Question: I've built a release candidate of our Unity3d android game, and I've tried it on multiple devices. It's working everywhere except on this one Samsung Captivate. On that one device, it refuses to even install. You try installing from the APK and it thinks for a moment, then tells you the application wasn't installed. No more information than that.
Weirdly previous versions of this app have always installed fine. There's only some minor crash fixes in this new version, although I have upgraded the android tools from r21 to r22.
The phone runs froyo, but the manifest has a minimum API of 8. Here's a screen shot of the manifest info as seen by the play store:

Here's the device's info dump: <URL>
Here's the logcat from the install: <URL>
The install finishes failing at 14:35:50.275. Just before that, and multiple times through the install, the phone complains:
'''
07-15 14:35:47.185 W/PackageParser(2480): Unknown element under <manifest>: supports-gl-texture at /data/app/vmdl62580.tmp Binary XML file line #51
'''
Which is odd, because a) supports-gl-texture is a valid manifest element and b) neither the google play console or any other phone complains about the manifest.
There are some exceptions that mention com.mobidia.android.mdm.testframework.TestManager. I got the user to uninstall mobidia's My Data Manager but still couldn't install.
This error pops up in the logcat:
'''
07-15 14:35:47.427 W/PackageParser(2480): Exception reading assets/bin/Data/Managed/Assembly-CSharp-firstpass.dll in /data/app/vmdl62580.tmp
07-15 14:35:47.427 W/PackageParser(2480): java.lang.SecurityException: /data/app/vmdl62580.tmp failed verification of META-INF/CERT.SF
...
07-15 14:35:47.427 E/PackageParser(2480): Package com.company.appname has no certificates at entry assets/bin/Data/Managed/Assembly-CSharp-firstpass.dll; ignoring!
'''
I've checked out answers like "<URL>" for the "no certificates at entry" error but don't think they apply, because this issue is specific to a phone, not a build. The build is certainly signed with our release certificate, otherwise I couldn't upload to the play store. I verified it with jarsigner and it showed up as fully verified.
Any other diagnostics I can provide? Any idea why things are broken with this one phone? I don't want to release and discover this is an issue with many many phones.
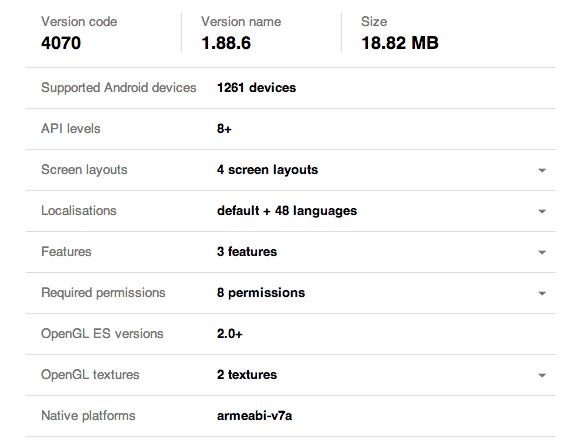
Answer: This looks like <URL>, which is currently unresolved.
You seem to be in good company, however: someone at Airbnb posted an identical experience in that bug, and confirmed that building with r21 resolved it.
You might want to chime in there with your logs.